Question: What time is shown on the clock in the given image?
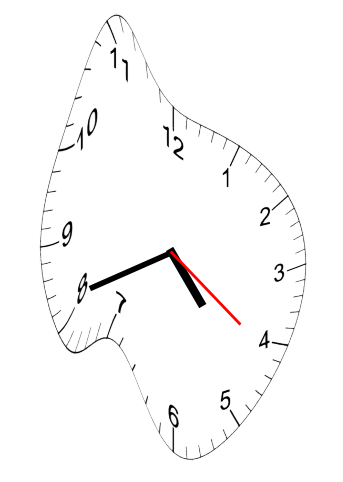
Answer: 04:41:21